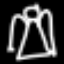
Label: angel